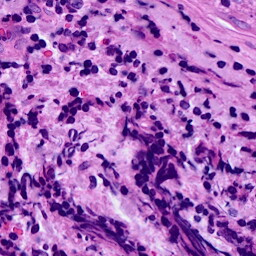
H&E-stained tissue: Breast